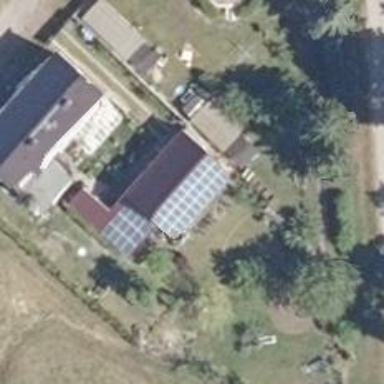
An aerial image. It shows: Solar photovoltaic panel generator placed on roof.